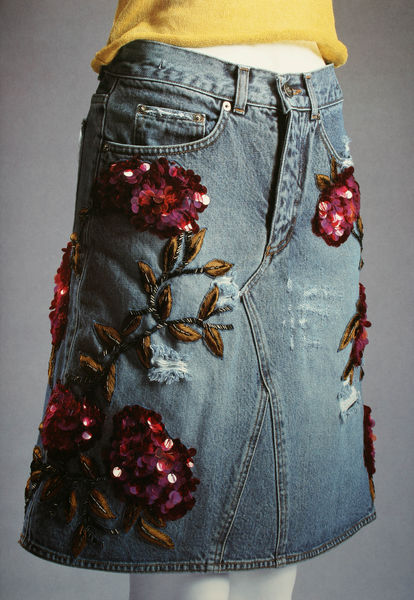
Titel: Pullover und Rock
Künstler: Tom Ford
Standort: Kyoto (Japan)
Institution: Kyoto Costume Institute
Schlagwörter: blau, weiß, gelb, blumen, frau, blüten, rot, mode, rock, hose, bluse, bestickt, stickerei, stoff, rosa, beine, violett, weiblich, jeans, geld, form, schnitt, puppe, taschen, pullover, pailletten, mini, schneider, schneiderpuppe, palietten, pallietten